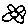
Label: flower